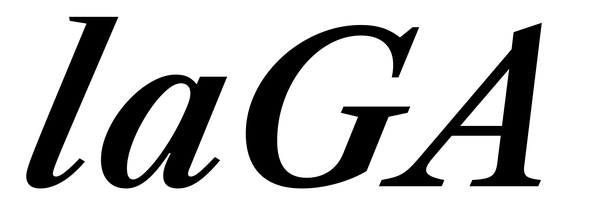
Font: LibreCaslonText-Italic_SemiBold_Italic